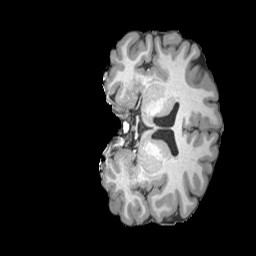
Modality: T1w
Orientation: coronal
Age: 21
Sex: male
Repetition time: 2.3 s
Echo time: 0.0226 s